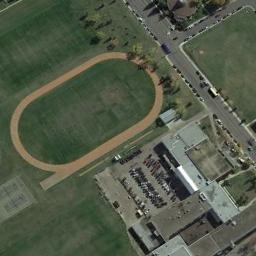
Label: ground_track_field